Question: Doing some simple plotting and I cannot seem to figure out why I can't plot my data. I troubleshooted it first by checking to see if I had any data in my arrays first. I did not!! I'm completely lost on how to fix this.

I also tried creating a script to see if maybe it solved the issue instead of using the command window. I still get the same error.
Code:
'''
t=0:1e-6:((2e-3-1e-6)-1);
vm=sin(2*pi*1e3*t);
vc=sin(2*pi*20e3*t);
vdsb=vc.*vm;
plot(t,vdsb,'b')
'''
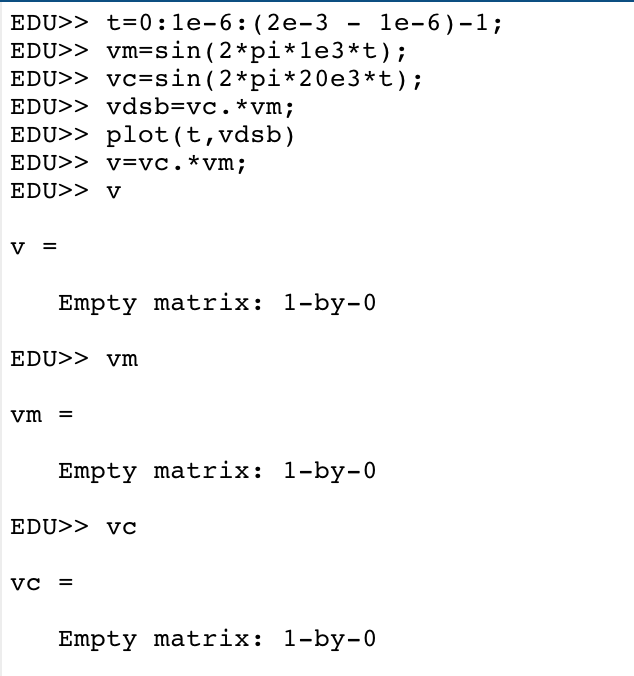
Answer: You probably don't want that last '-1' in your code setting up 't'. Try changing 't' to:
'''
t=0:1e-6:((2e-3-1e-6));
'''
Or, if you really want it negative, you need to change the step size to negative:
'''
t=0:-1e-6:((2e-3-1e-6)-1);
'''
Otherwise, t is defined from '0:psotiveStep:negativeNumber' and so it is empty.